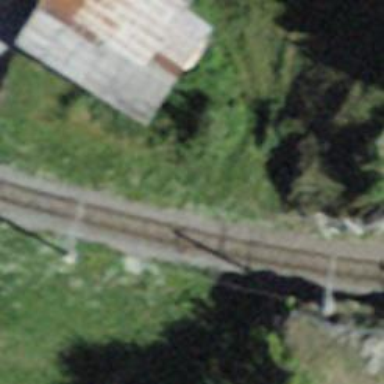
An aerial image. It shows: Narrow-gauge railway track with electrified contact line. The railway has one track.